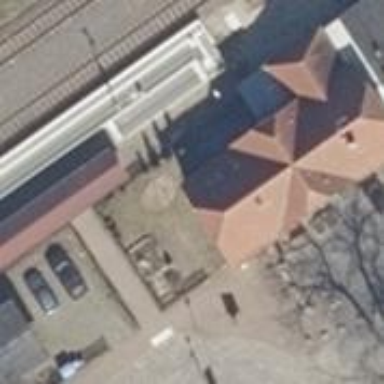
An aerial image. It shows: Train station building with half-hipped roof shape.